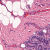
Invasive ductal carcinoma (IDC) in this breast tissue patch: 0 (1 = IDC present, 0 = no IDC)